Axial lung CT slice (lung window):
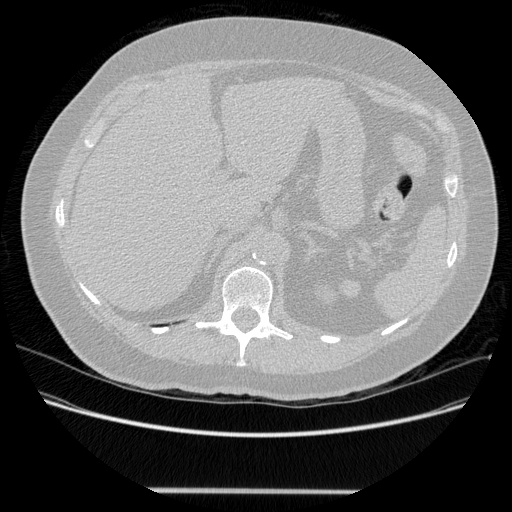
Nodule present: no